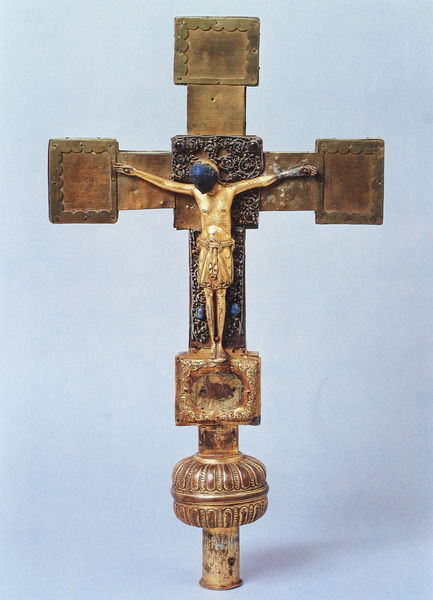
Titel: Herimannkreuz
Institution: Köln, Erzbischöfliches Diözesanmuseum
Schlagwörter: blau, kopf, gelb, blumen, braun, holz, schwarz, tuch, arme, gesicht, silber, sockel, spitze, steine, tod, kirche, figur, gold, edelsteine, rund, statue, beine, farbig, material, kuppel, blue, hands, black, face, gray, painting, inschrift, verzierung, pattern, metall, bronze, plastik, nägel, foto, rechtecke, messing, lendentuch, eckig, kreuz, religion, gebet, altar, knauf, wood, silver, christus, christusfigur, grab, jesus, kreuzigung, naked, religiös, feet, metal, kirchlich, schatulle, erinnerung, christen, objekt, hol, sakral, cross, sculpture, geschnitzt, dead, insignien, frames, aufsatz, arms, kruez, gekreuzigter, legs, cloth, bare, chest, christ, crucifix, mask, beschlagen, carving, gravuren, stones, painted, objektkunst, finial, image, heilih, leather, jesus christ, ivory, loincloth, carved, ribs, cover, nails, domschatz, filigree, etched, precious stones, jeweled, crossbar, aufsteckbar, dead christ